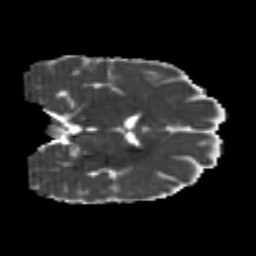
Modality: MD
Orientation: coronal
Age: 20
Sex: male
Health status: healthy
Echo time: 0.074 s